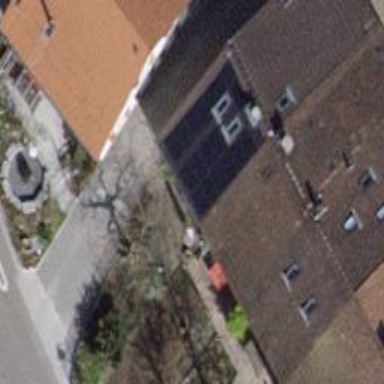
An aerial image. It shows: Terrace building with gabled roof.